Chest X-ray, PA view. Patient: 33 years old, sex M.
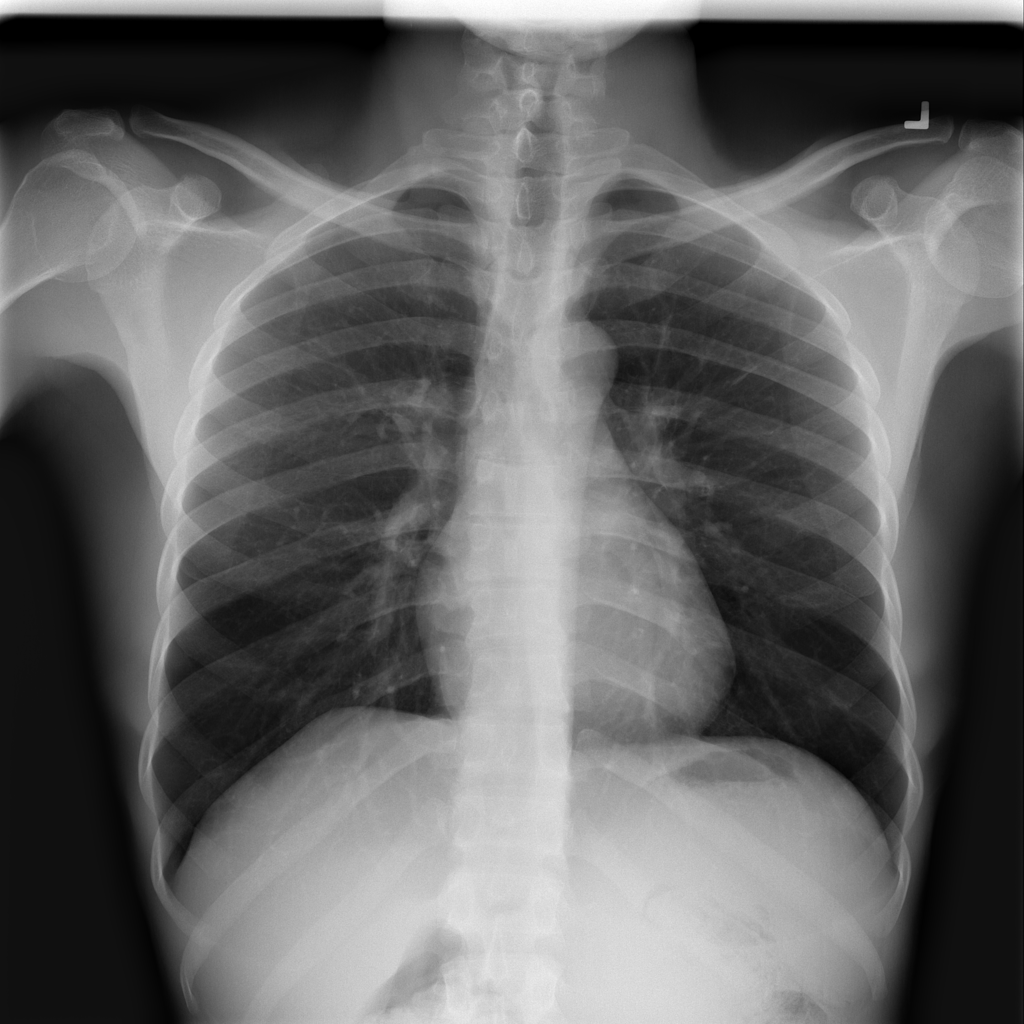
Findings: No Finding